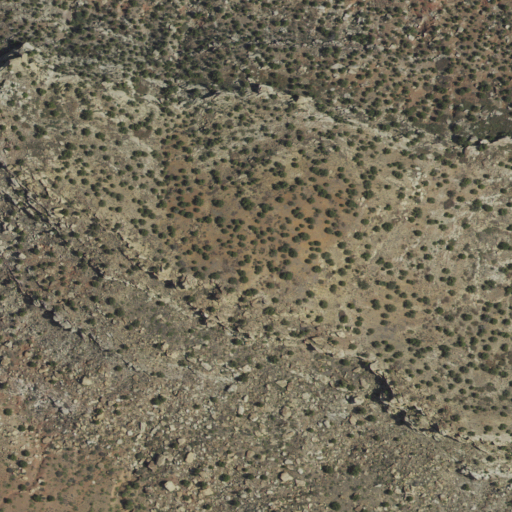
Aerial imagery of mountain in New Mexico named Mesita Trementina containing only shrub